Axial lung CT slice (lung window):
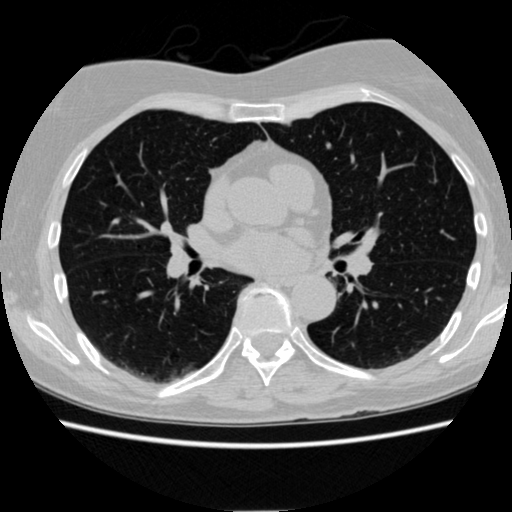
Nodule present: no